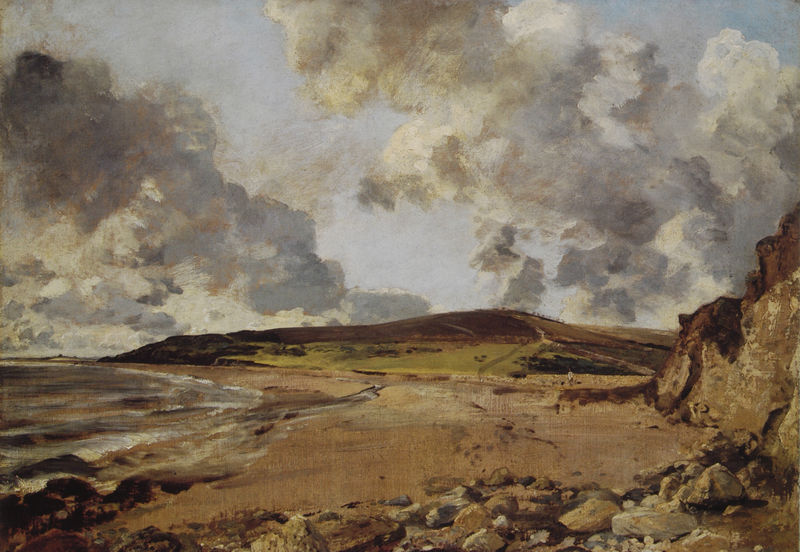
Titel: Weymouth Bay (Bowleaze Cove)
Künstler: John Constable
Standort: London
Institution: National Gallery
Schlagwörter: berg, blau, dunkel, felsen, gemälde, gewitter, himmel, mann, meer, schatten, wasser, weiß, wolken, fluss, gelb, grün, impressionismus, landschaft, ocker, sand, see, ufer, braun, frankreich, grau, hell, licht, orange, pastell, schwarz, gras, rasen, weg, wiese, wolke, beige, malerei, stein, steine, bild, öl, bach, ebene, einsamkeit, erde, feld, felder, ferne, flusslauf, gräser, horizont, hügel, kalt, weide, wind, einsam, flach, gewässer, pastos, rauch, sonne, wege, wiesen, land, realismus, england, bewölkt, relief, gischt, kieselsteine, küste, sommer, strand, welle, wellen, acker, berge, fels, felswand, gebirge, gipfel, leer, leere, wüste, öde, eben, tag, alm, geröll, herbst, winter, amerika, promenade, stille, schaum, brandung, bretagne, unwetter, wetter, ölfarbe, ölfarben, savanne, steppe, frühling, menschenleer, rousseau, ebbe, courbet, gemalt, findlinge, kiesel, sandstrand, fern, kälte, windig, gewitterwolken, tageslicht, kuppe, flora, regenwolken, freiheit, karg, ölskizze, fauna, bachlauf, ackerbau, hyperrealismus, naturalistisch, plateau, frühjahr, dürer, carus, findling, spitzweg, binnensee, daubigny, steilufer, wolkendecke, hochplateau, dahl, steilwand, amerikanisch, landschaf, hyperrealistisch, fontainebleau, amerikanischer, flussbecken, gewisster, ölslizze, wieserasen, aufziehendes gewitter, brsu